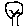
Label: tree